Brain MRI, t1w sequence, axial 2D slice.
Patient: age 45, sex F, weight 95 kg, height 1.95 m
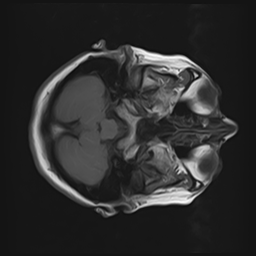